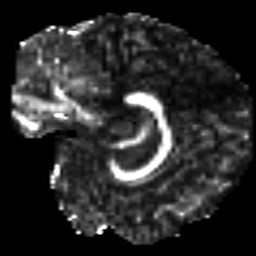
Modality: FA
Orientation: sagittal
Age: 23
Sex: female
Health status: ill
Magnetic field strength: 3 T
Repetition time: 8.4 s
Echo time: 0.0926 s